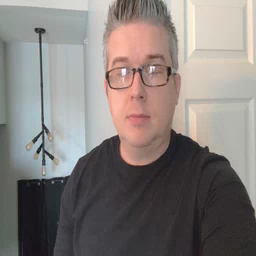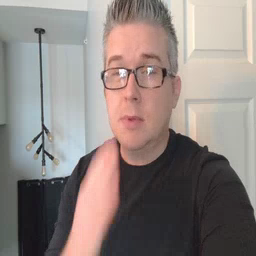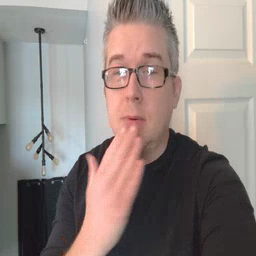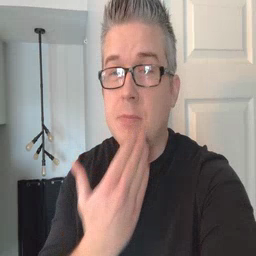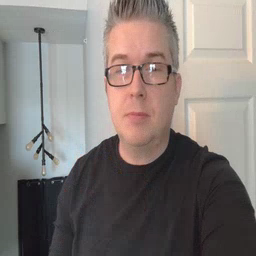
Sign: napkin